Question: Thanks for giving this a look. I'll start with a quick image. Clicking on any of the red-boxed search results seems to return the '<div>' for the item directly above it.
Here I clicked on '1613 CAROUSEL CIR', but the event returned the id/content for the item representing '1612..'

Sometimes it's even weirder, for example, every item following '1420' might point back to '1420'. So it's a conflict with a '<div>' and it's immediate neighbor, although that's usually the case.
I've been unable to find any definite pattern in this behavior. Sometimes it's just one or two items in the list; sometimes most of the list is affected, with "a good portion" of results pointing to one particular div.
--typically the first several items work as expected, and short lists will be 100% correct. But really long lists (50+) are necessarily worse than semi-long lists (20+).. :/
The code building the search results iterates over JSON data retrieved by a JQuery '$.ajax()' call, and this is the relevant code building the visible search results:
'''
if( result.d.length > 0 )
{
var i=0;
for(i; i<result.d.length; i++)
{
// ..there's a bunch of irrelevant code here to set the map bounds..
// ..then I build the HTML using JQuery like this
//
var date = new Date();
var divID = "searchItemDiv" + date.getTime().toString();
var $searchItemDiv = $( "<div id='" + divID + "' class='searchItemDiv'>"+result.d[i].Description+"</div>" );
$searchItemDiv.data('itemData', result.d[i]);
$searchItemDiv.bind('click', onSearchItemClick);
$( "#searchResults" ).append($searchItemDiv);
}
}
'''
While I don't suspect the event handler is the issue, the relevant code there looks like this:
'''
function onSearchItemClick(event)
{
if( event.target.id.toString() !== '' )
{
// I clicked 1613, but event returned DIV with text of "1612"??
//
var item = $('#'+event.target.id.toString()).data('itemData');
alert( event.target.id.toString()+"
"+
$('#'+event.target.id.toString()).text() );
// ..more irrelevant stuff to show a popup of property data..
}
}
'''
FireFox, Chrome, and IE all demonstrate the same behavior, so it's not browser-specific.
I'm this is not the product of a <URL> during the render phase, but I'm not comfortable-enough with JavaScript to know that for certain.
I'm pretty baffled by this. FWIW, I'm a former Flex & C# developer and relatively new to JavaScript/JQuery development, so there may be a related JavaScript contexts and/or JQuery that I'm stepping into.
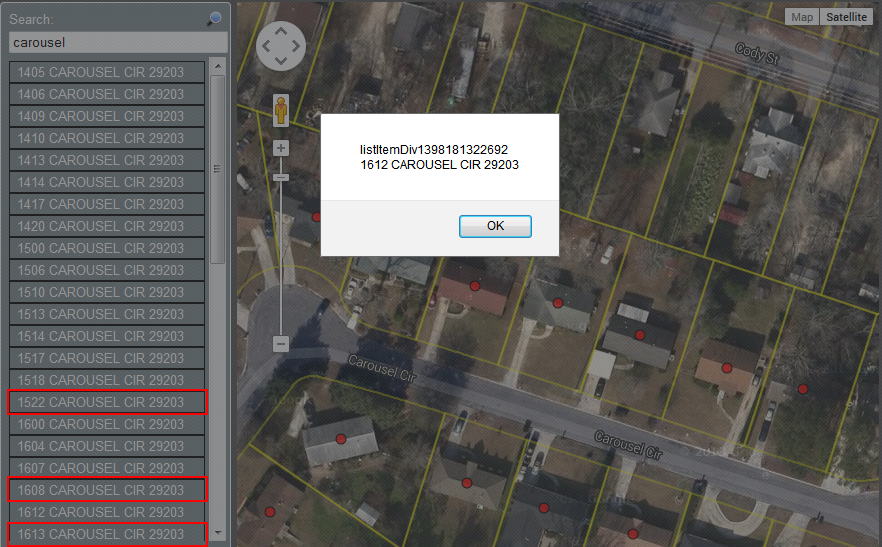
Answer: I would say, instead of binding the click function within a for-loop, just select all of the searchItemDiv's after the for-loop binds the data to them, and register a click function on all of them at once. You don't need a separate line to define variable 'i', just do it in the for statement. I also wouldn't try to generate random IDs with new 'Date's, that just seems unnecessary. Registering all click functionality at once will also make your click handler much simpler:
'''
if( result.d.length > 0 )
{
for(var i = 0; i<result.d.length; i++)
{
// ..there's a bunch of irrelevant code here to set the map bounds..
// ..then I build the HTML using JQuery like this
// select the i'th searchItemDiv
$searchItemDiv = $($('.searchItemDiv')[i])
// give it the data
$searchItemDiv.data('itemData', result.d[i]);
$( "#searchResults" ).append($searchItemDiv);
}
// then register all the click handlers at once, very simple
$('.searchItemDiv').bind('click', function() {
var item = $(this);
alert(item.text());
});
}
'''
--EDIT--
also, do the 'searchItemDiv's already exist or are you trying to create them?
if you're trying to create them, you might want this in the for-loop instead:
'''
for(var i = 0; i<result.d.length; i++)
{
// ..there's a bunch of irrelevant code here to set the map bounds..
// ..then I build the HTML using JQuery like this
// create a searchItemDiv
$searchItemDiv = $('<div class="searchItemDiv"></div>')
// give it the data
$searchItemDiv.data('itemData', result.d[i]);
$( "#searchResults" ).append($searchItemDiv);
}
'''
I'm guessing that is what you want to do.